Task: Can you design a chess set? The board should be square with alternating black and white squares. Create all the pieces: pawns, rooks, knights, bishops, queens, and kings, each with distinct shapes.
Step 1101:
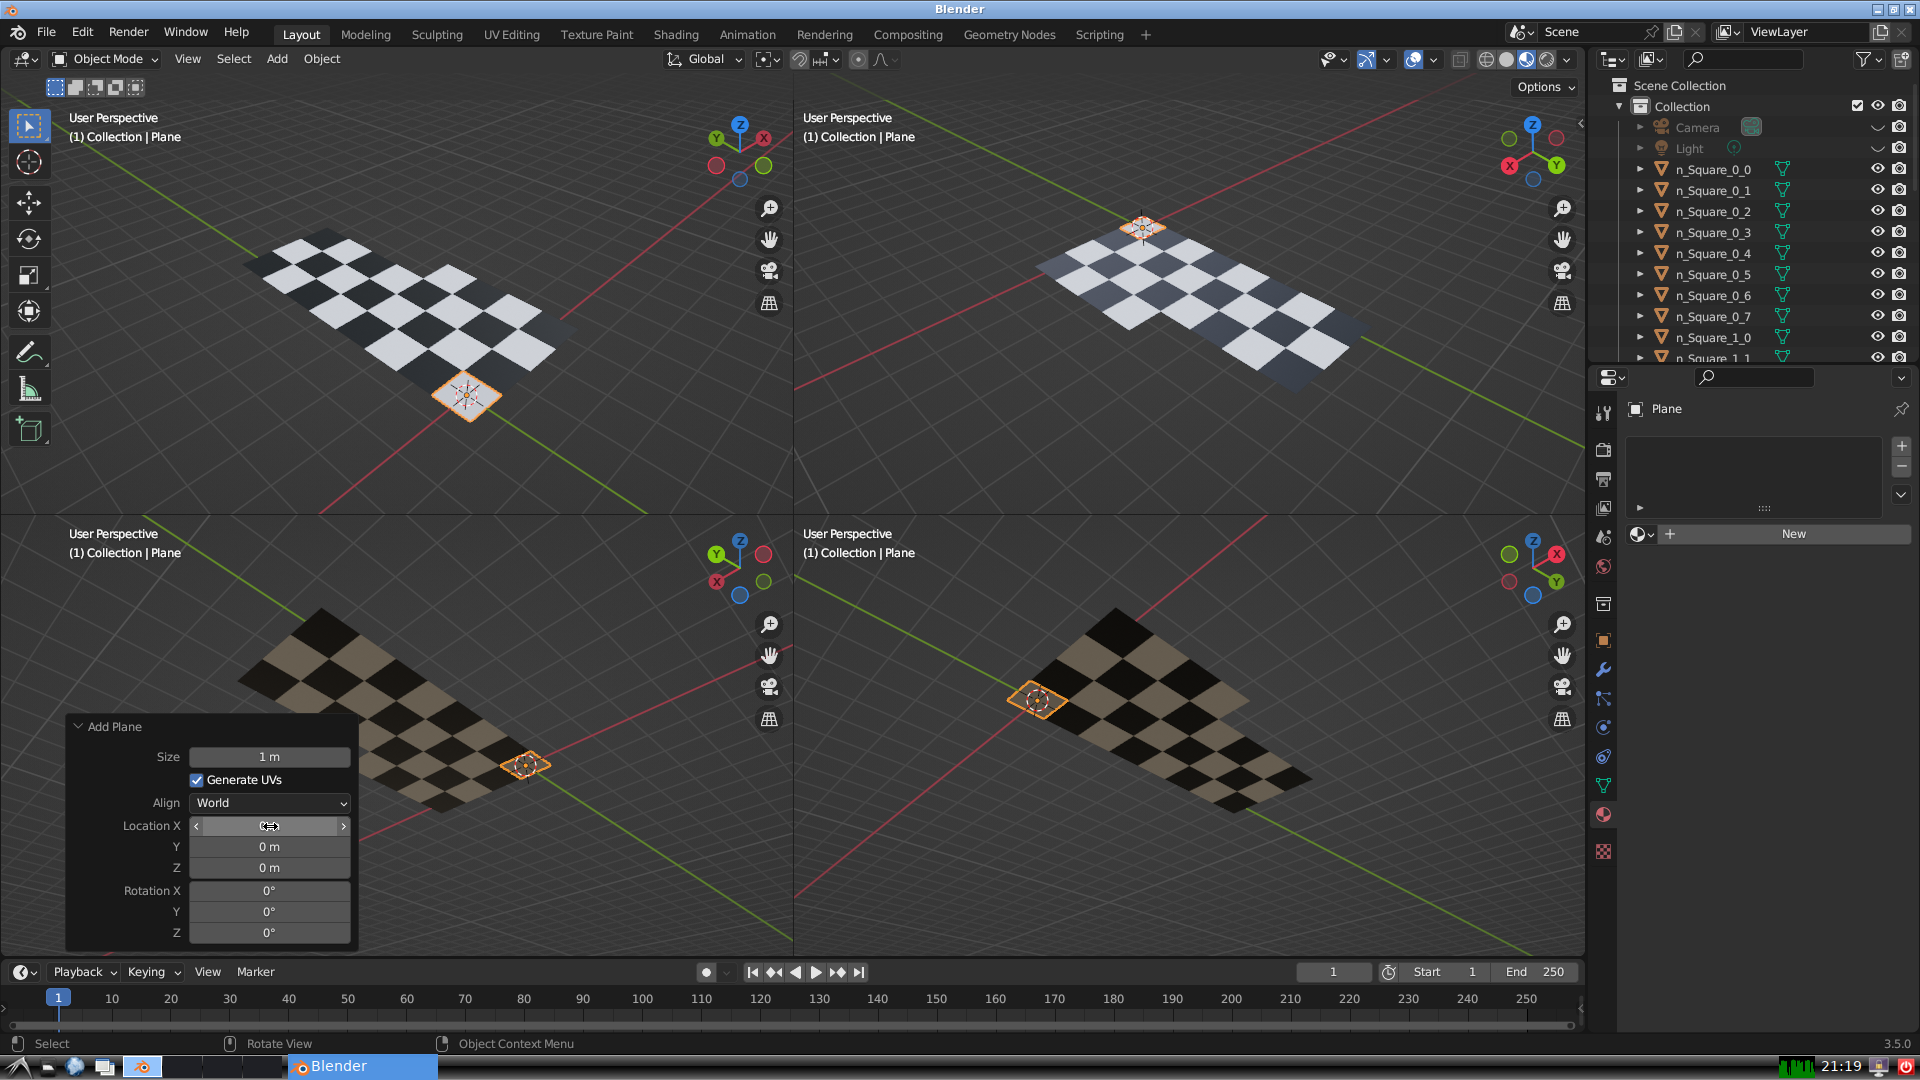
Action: click: no